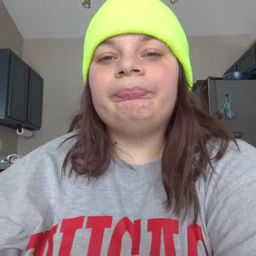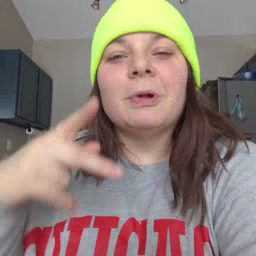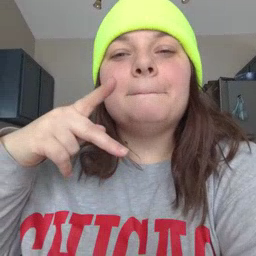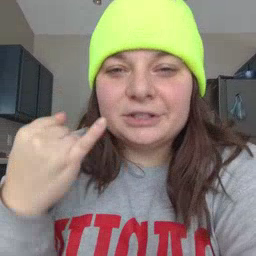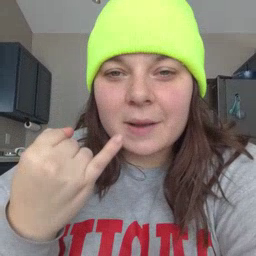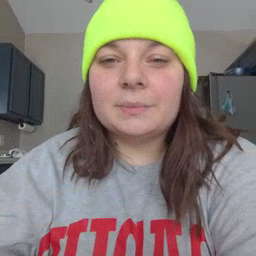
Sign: pajamas